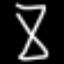
Label: hourglass